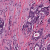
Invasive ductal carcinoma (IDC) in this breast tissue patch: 1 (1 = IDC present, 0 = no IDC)